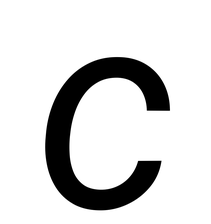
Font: Roboto-Italic_Italic